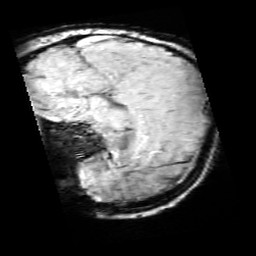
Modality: SWI
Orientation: sagittal
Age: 10
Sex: male
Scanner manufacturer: siemens
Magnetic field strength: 3 T
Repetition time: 0.027 s
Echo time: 0.02 s